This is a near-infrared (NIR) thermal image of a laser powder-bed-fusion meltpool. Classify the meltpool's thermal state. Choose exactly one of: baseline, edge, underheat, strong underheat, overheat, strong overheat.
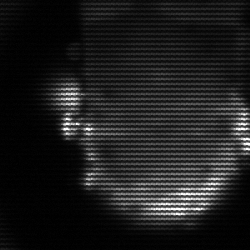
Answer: baseline